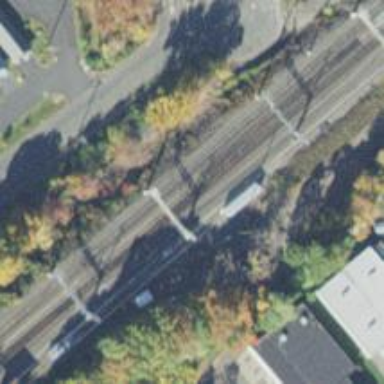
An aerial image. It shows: Railway junction.